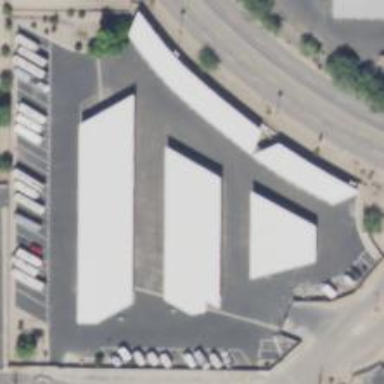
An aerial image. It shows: Storage rental shop.